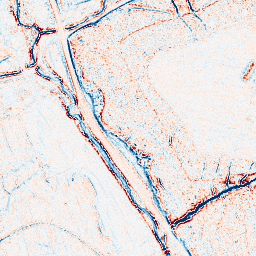
Category: classical
Decomposition family: uniform
Decomposition parameters: size: 5
Upsampling method: lanczos
Upsampling parameters: scale: 4
Upsampling scale: 4